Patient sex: F
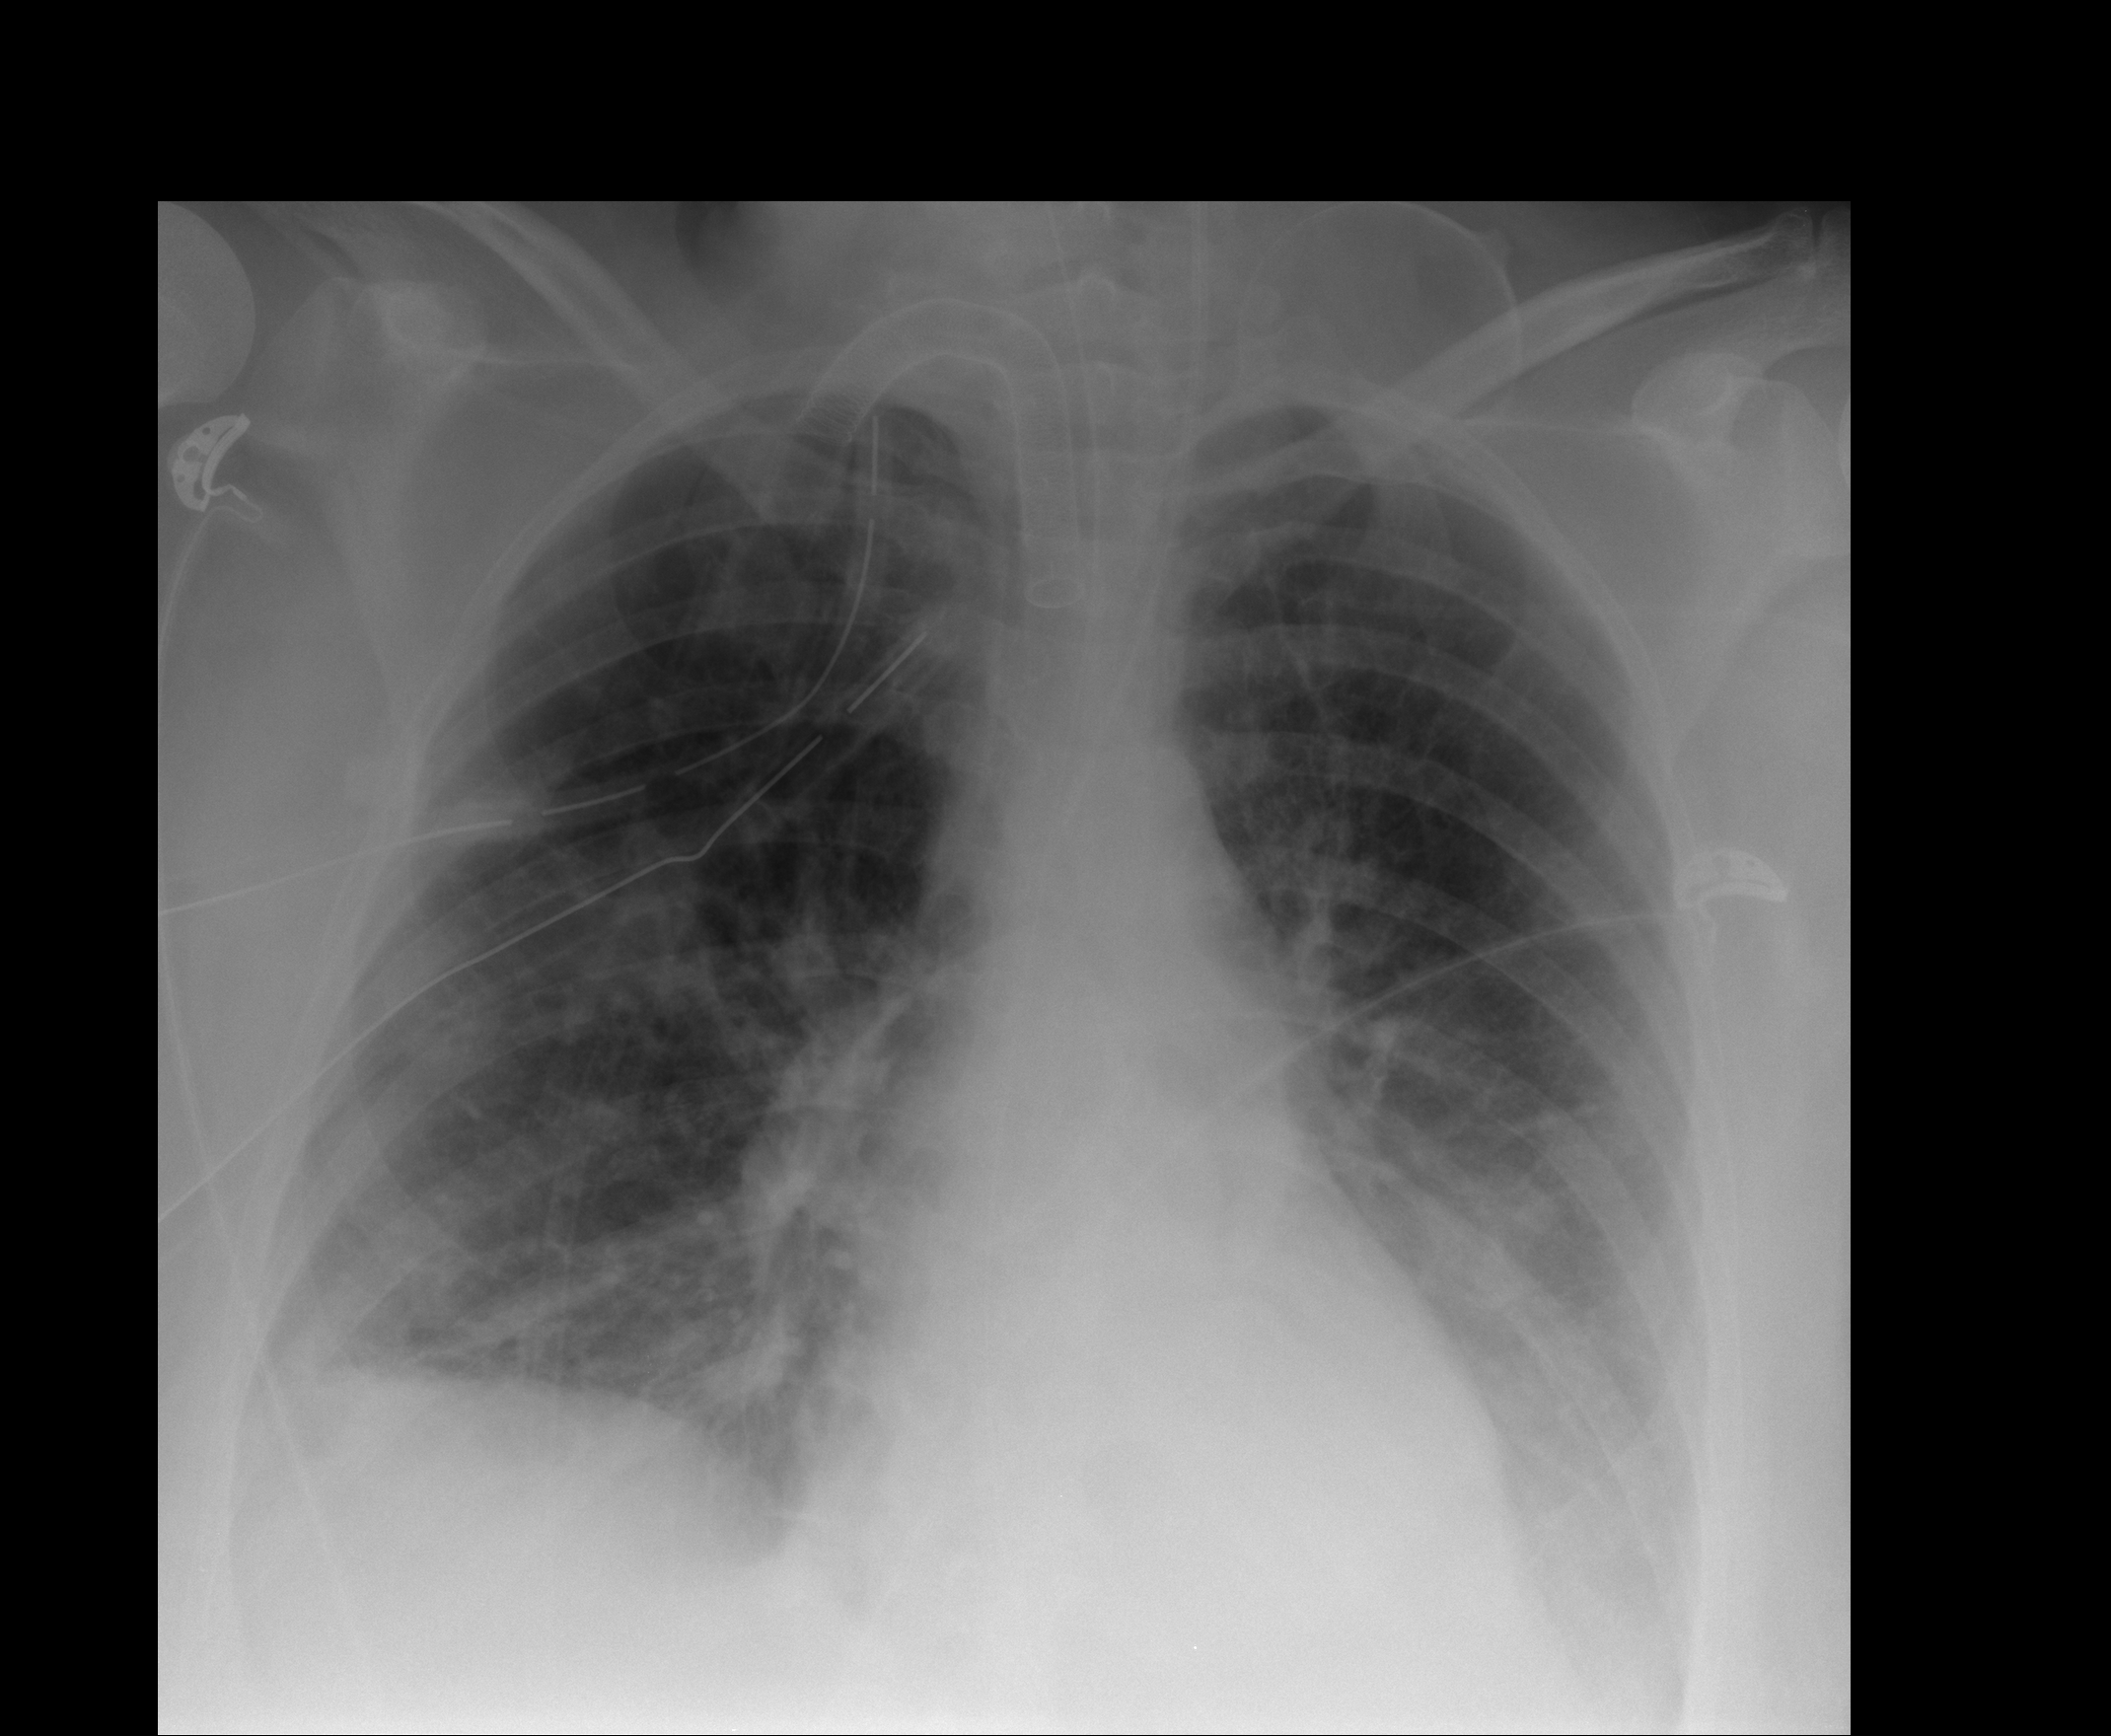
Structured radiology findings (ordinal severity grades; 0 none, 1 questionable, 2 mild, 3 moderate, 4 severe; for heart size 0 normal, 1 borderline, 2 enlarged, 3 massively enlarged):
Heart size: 1
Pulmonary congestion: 2
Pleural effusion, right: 1
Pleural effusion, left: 1
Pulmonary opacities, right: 2
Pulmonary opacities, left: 1
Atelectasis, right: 2
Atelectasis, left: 2